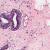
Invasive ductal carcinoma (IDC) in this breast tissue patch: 0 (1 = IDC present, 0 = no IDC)